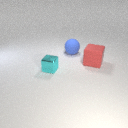
small cyan metal cube in front of large blue rubber sphere